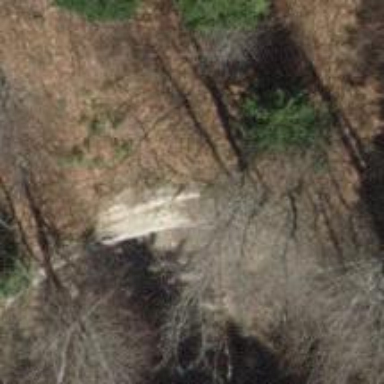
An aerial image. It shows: Cliff in nature.